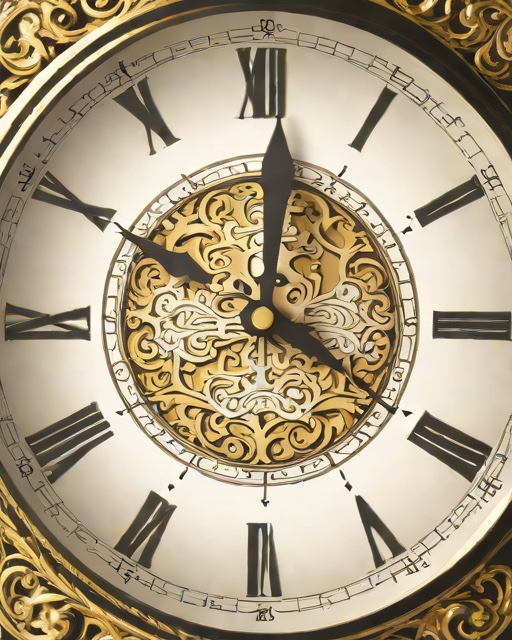
Category: Graduation